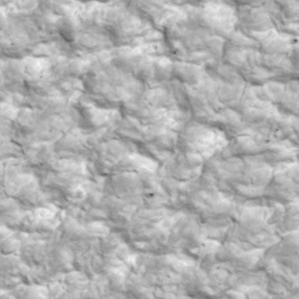
Label: non_frost